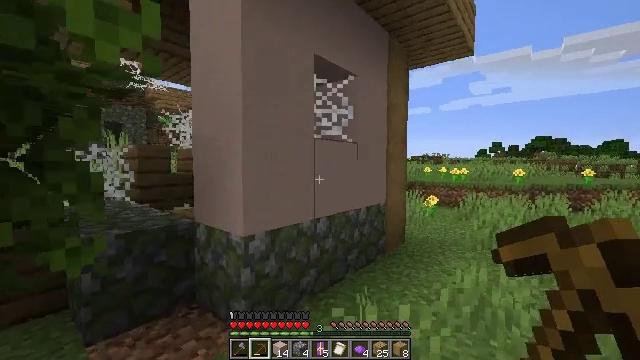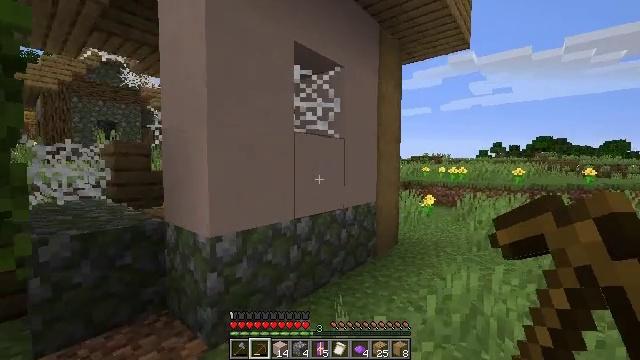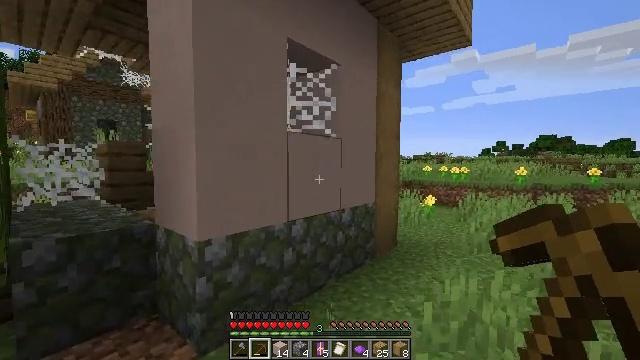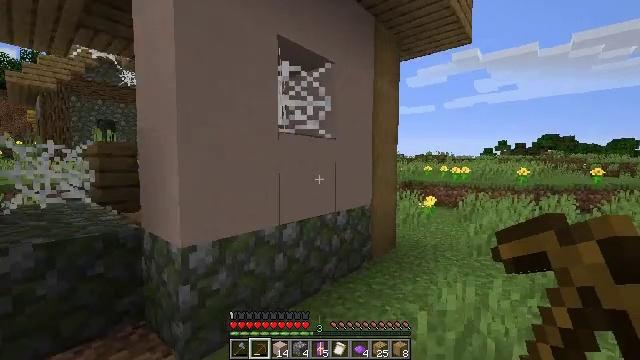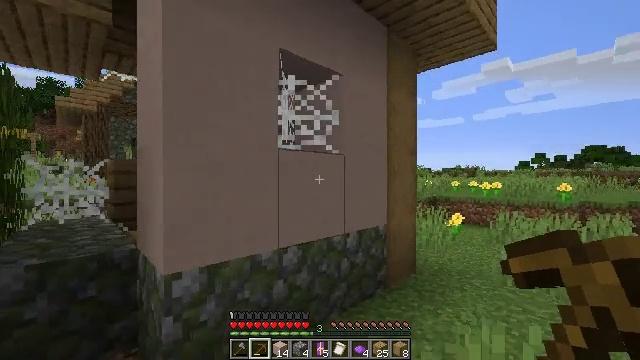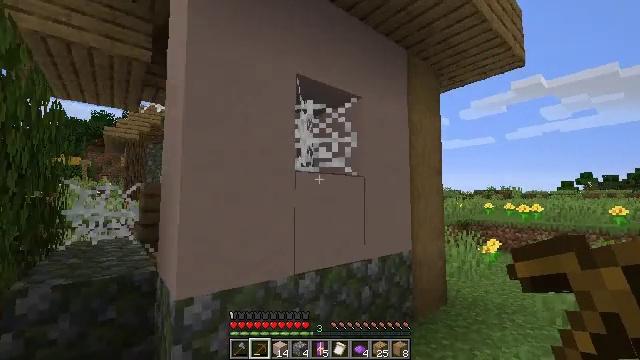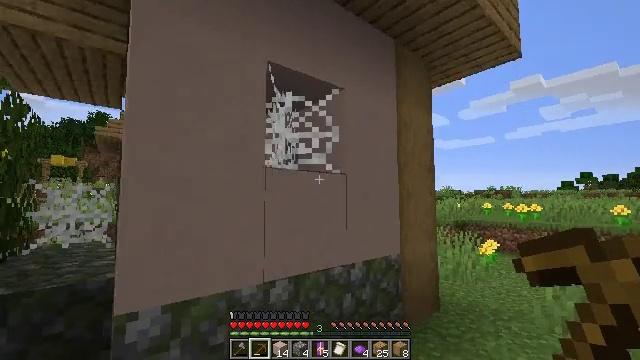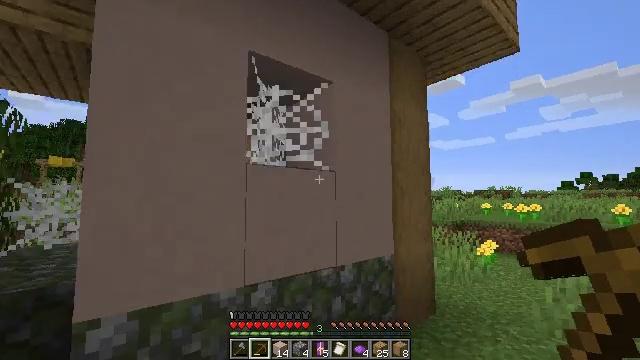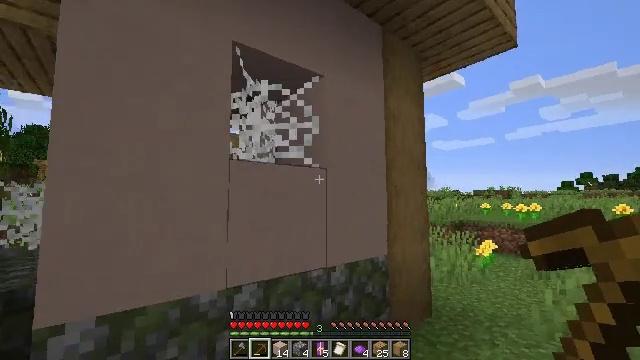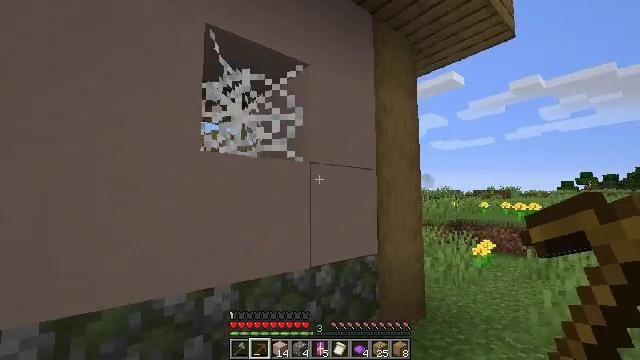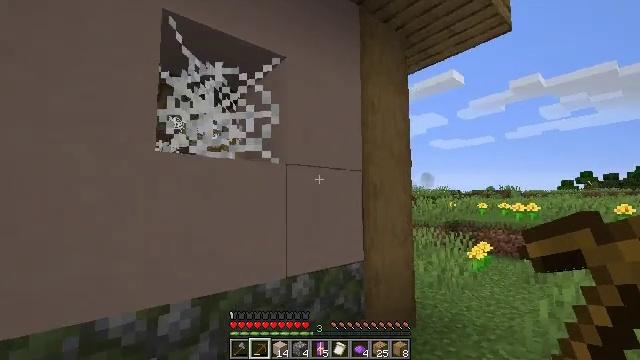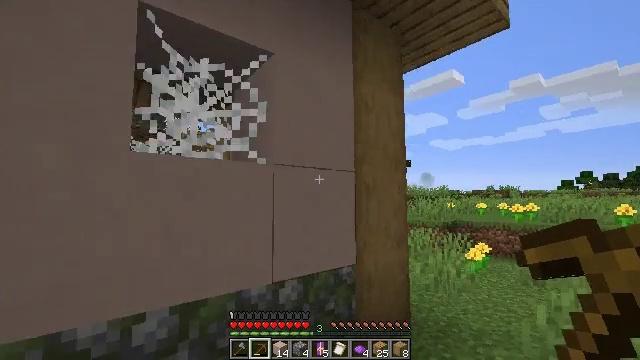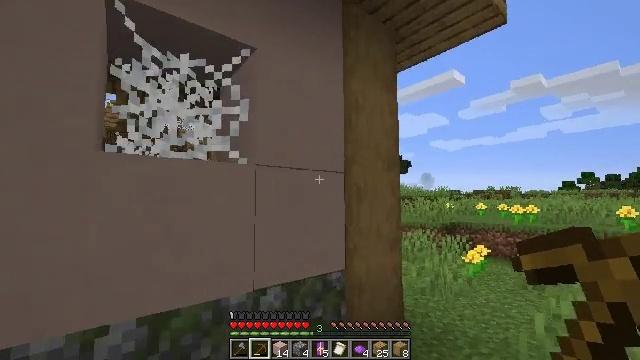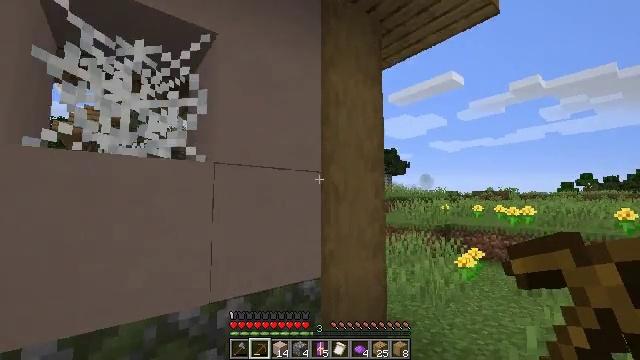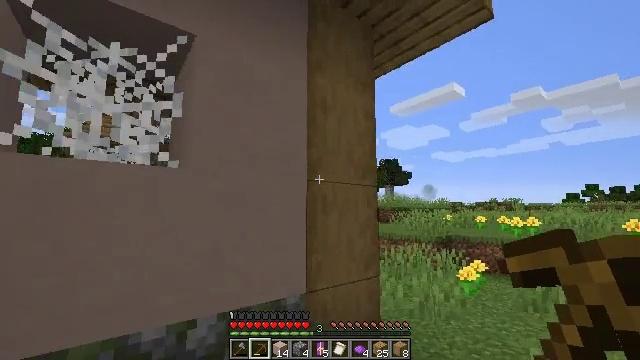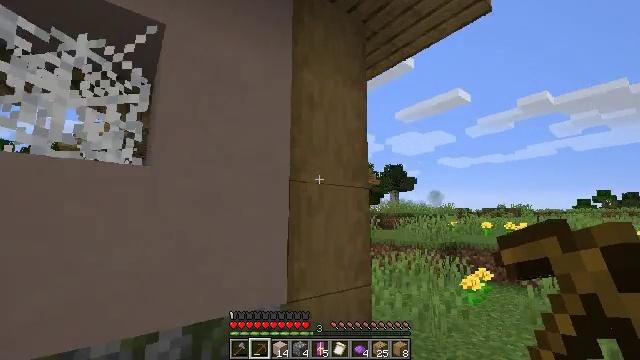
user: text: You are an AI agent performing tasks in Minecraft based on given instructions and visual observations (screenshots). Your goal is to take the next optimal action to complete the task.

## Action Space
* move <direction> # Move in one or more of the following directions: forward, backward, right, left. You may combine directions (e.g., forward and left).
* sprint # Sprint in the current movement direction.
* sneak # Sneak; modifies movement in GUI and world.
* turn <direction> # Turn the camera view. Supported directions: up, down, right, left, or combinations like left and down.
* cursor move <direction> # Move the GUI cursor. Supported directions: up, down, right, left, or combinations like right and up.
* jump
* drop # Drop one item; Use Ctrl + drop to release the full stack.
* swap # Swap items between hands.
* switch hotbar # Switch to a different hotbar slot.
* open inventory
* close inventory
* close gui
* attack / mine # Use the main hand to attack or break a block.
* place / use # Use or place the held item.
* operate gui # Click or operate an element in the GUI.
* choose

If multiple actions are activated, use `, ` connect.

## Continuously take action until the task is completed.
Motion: motion action
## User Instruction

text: Chop down the stripped oak log.
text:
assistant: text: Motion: move forward and move right
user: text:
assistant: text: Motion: move forward and move right
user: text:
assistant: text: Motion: move forward and move right
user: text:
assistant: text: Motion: move forward and move right, turn left and up
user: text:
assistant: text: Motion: move forward and move right, turn left and up
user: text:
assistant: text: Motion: move forward and move right
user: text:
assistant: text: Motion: move forward and move right
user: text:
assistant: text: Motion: move forward and move right
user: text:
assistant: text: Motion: move forward and move right
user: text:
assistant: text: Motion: move forward and move right
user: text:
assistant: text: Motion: move forward and move right
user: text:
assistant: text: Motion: move forward and move right
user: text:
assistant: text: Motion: move forward and move right
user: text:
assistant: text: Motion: move forward and move right, turn up
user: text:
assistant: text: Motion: move forward and move right, turn left and up
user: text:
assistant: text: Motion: move forward and move right, turn left and up
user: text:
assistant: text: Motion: move forward and move right, turn left and up
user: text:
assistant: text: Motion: move forward, turn left and up
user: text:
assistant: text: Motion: move forward, turn left and up
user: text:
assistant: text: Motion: move forward, turn left and up
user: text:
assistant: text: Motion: move forward, turn left and up
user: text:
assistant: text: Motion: move forward, turn left and up
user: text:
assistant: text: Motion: turn left and up
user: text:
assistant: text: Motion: turn left
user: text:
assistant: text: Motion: no_op
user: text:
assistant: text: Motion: no_op
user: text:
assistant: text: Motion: no_op
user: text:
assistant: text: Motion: no_op
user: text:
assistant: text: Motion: turn up
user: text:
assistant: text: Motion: turn right and up, switch to hotbar 1